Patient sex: F
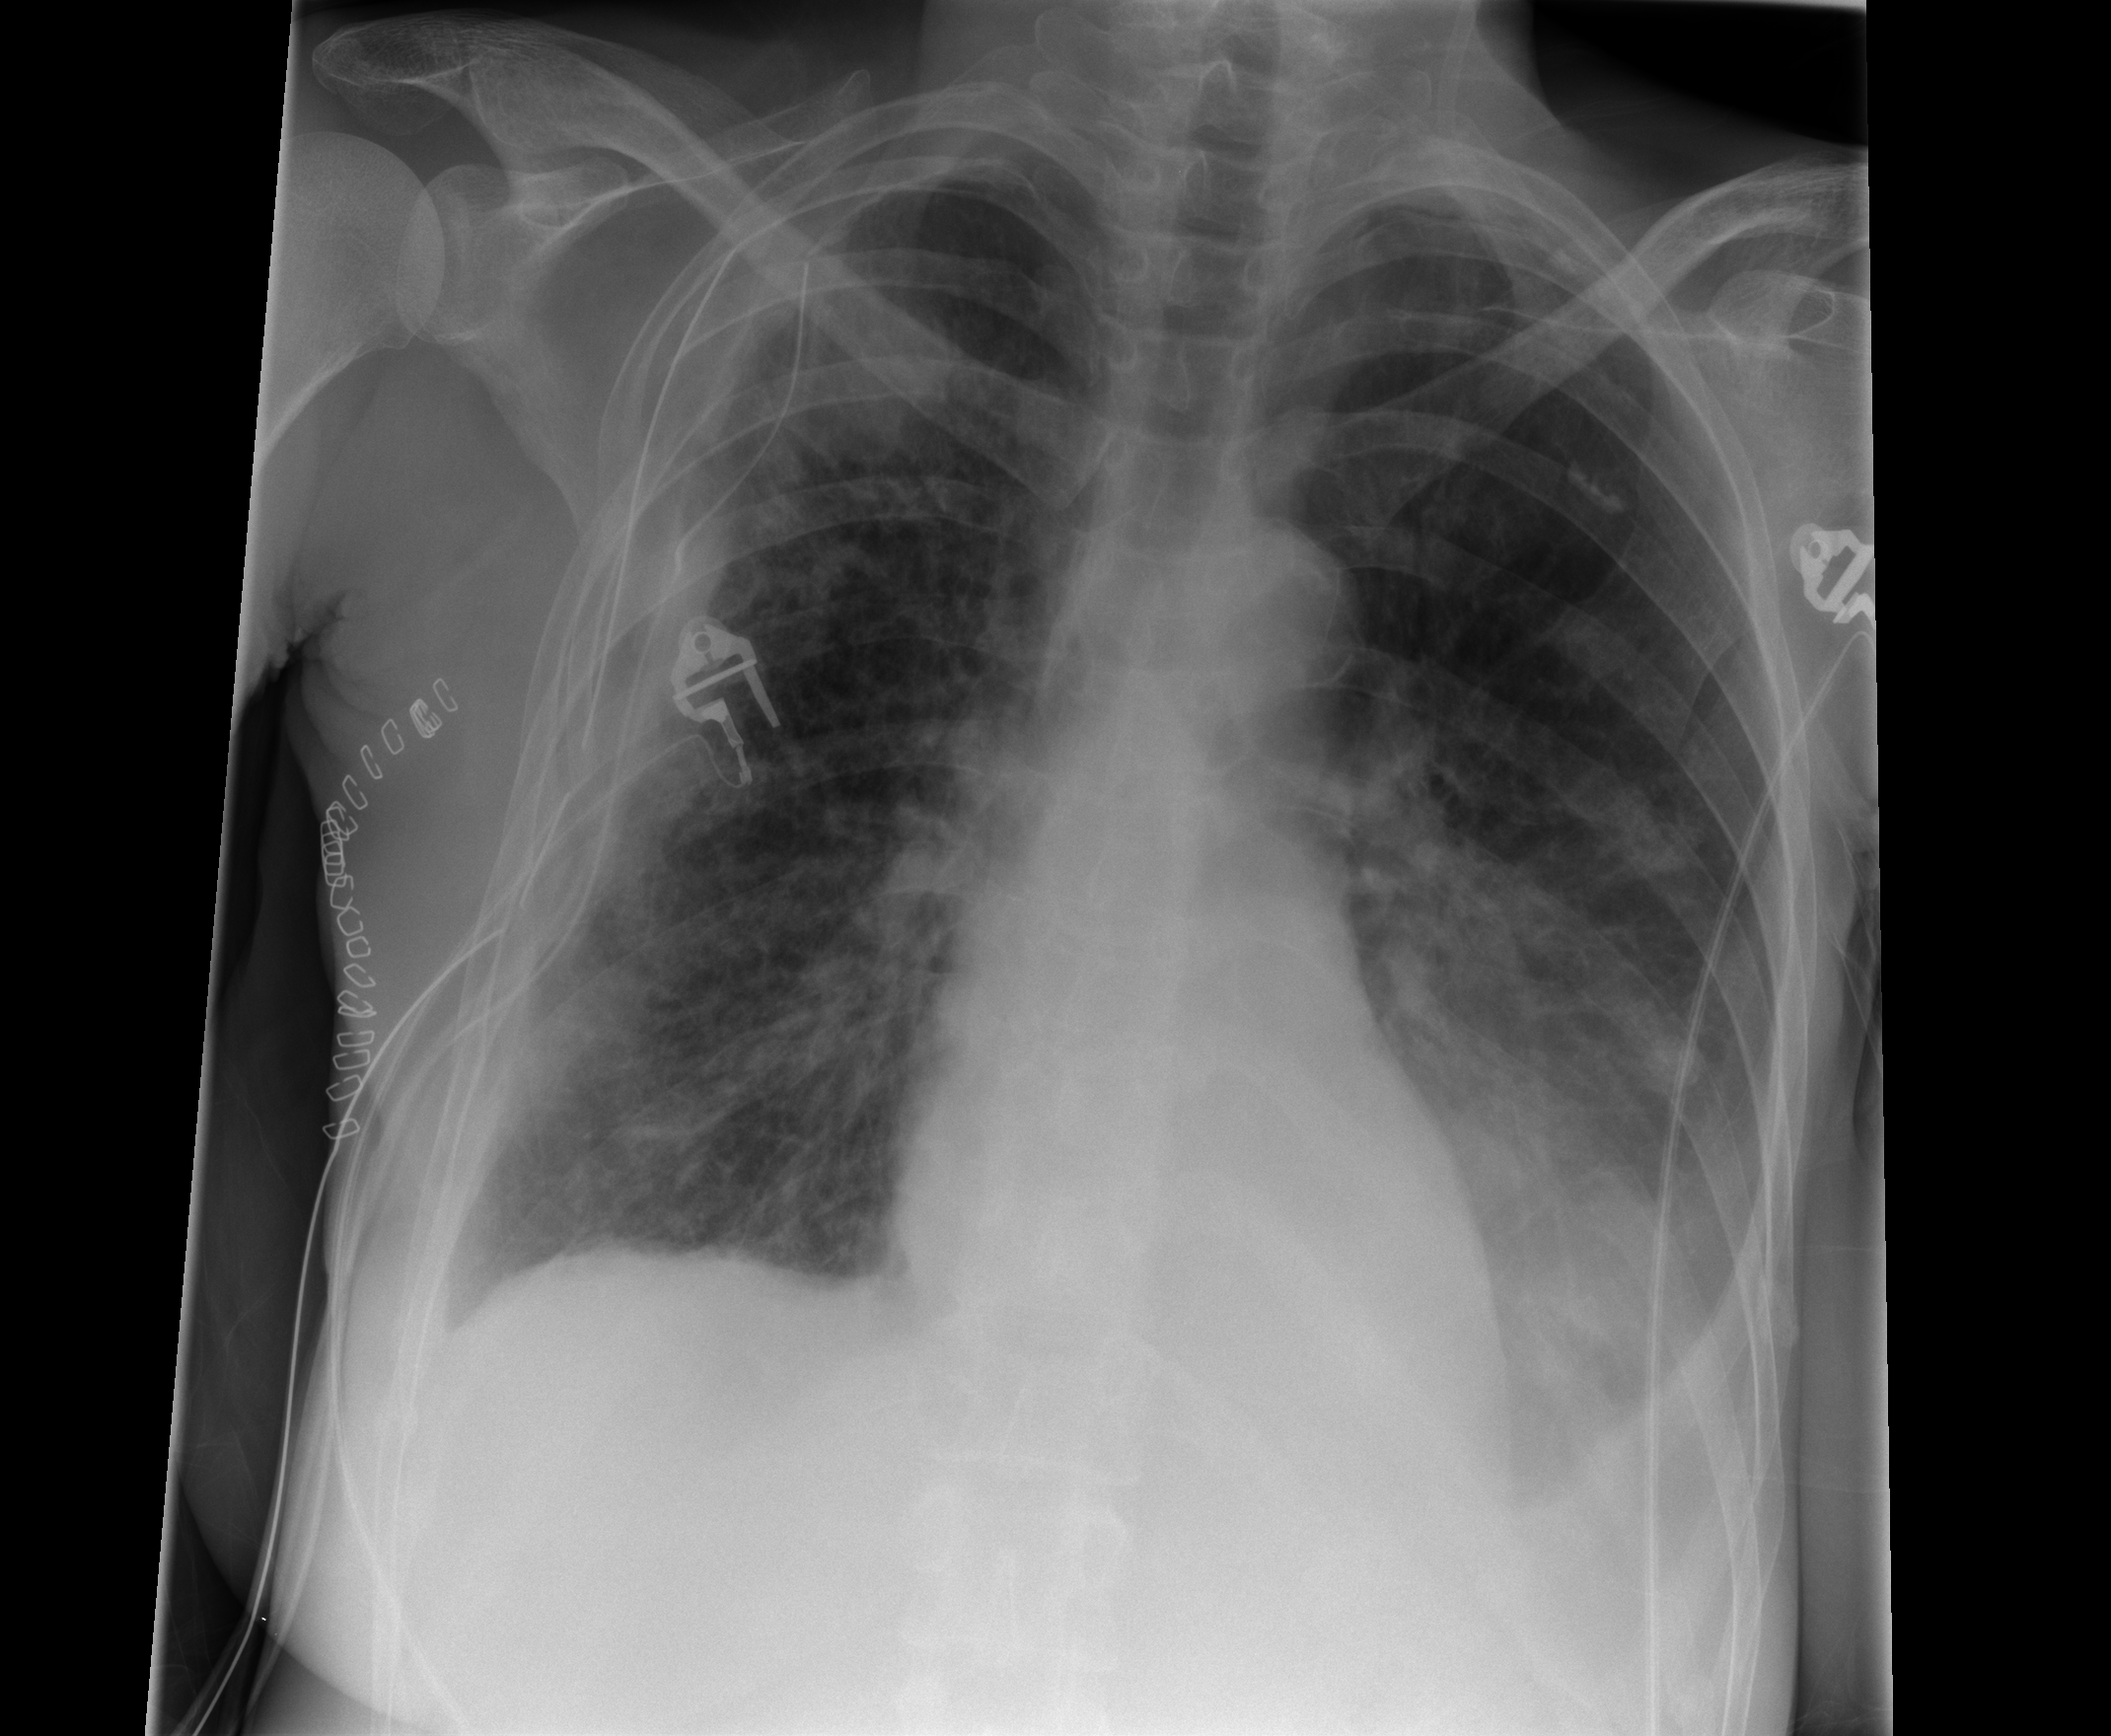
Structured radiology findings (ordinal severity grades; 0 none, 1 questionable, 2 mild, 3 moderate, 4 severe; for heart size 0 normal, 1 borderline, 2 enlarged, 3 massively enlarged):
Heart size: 0
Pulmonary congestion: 2
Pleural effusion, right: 1
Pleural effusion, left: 2
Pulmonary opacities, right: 0
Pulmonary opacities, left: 0
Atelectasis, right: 2
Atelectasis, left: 2